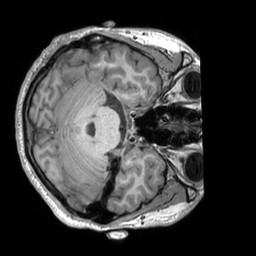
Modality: T1w
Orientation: axial
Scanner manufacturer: siemens
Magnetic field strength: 3 T
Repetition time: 2.53 s
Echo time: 0.00298 s